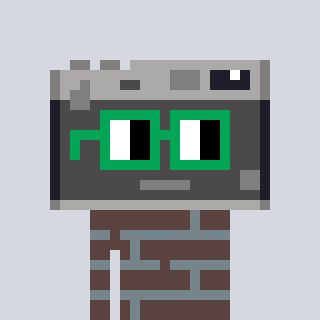
a pixel art character with square green glasses, a camera-shaped head and a darkbrown-colored body on a cool background